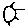
Label: sun